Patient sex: M
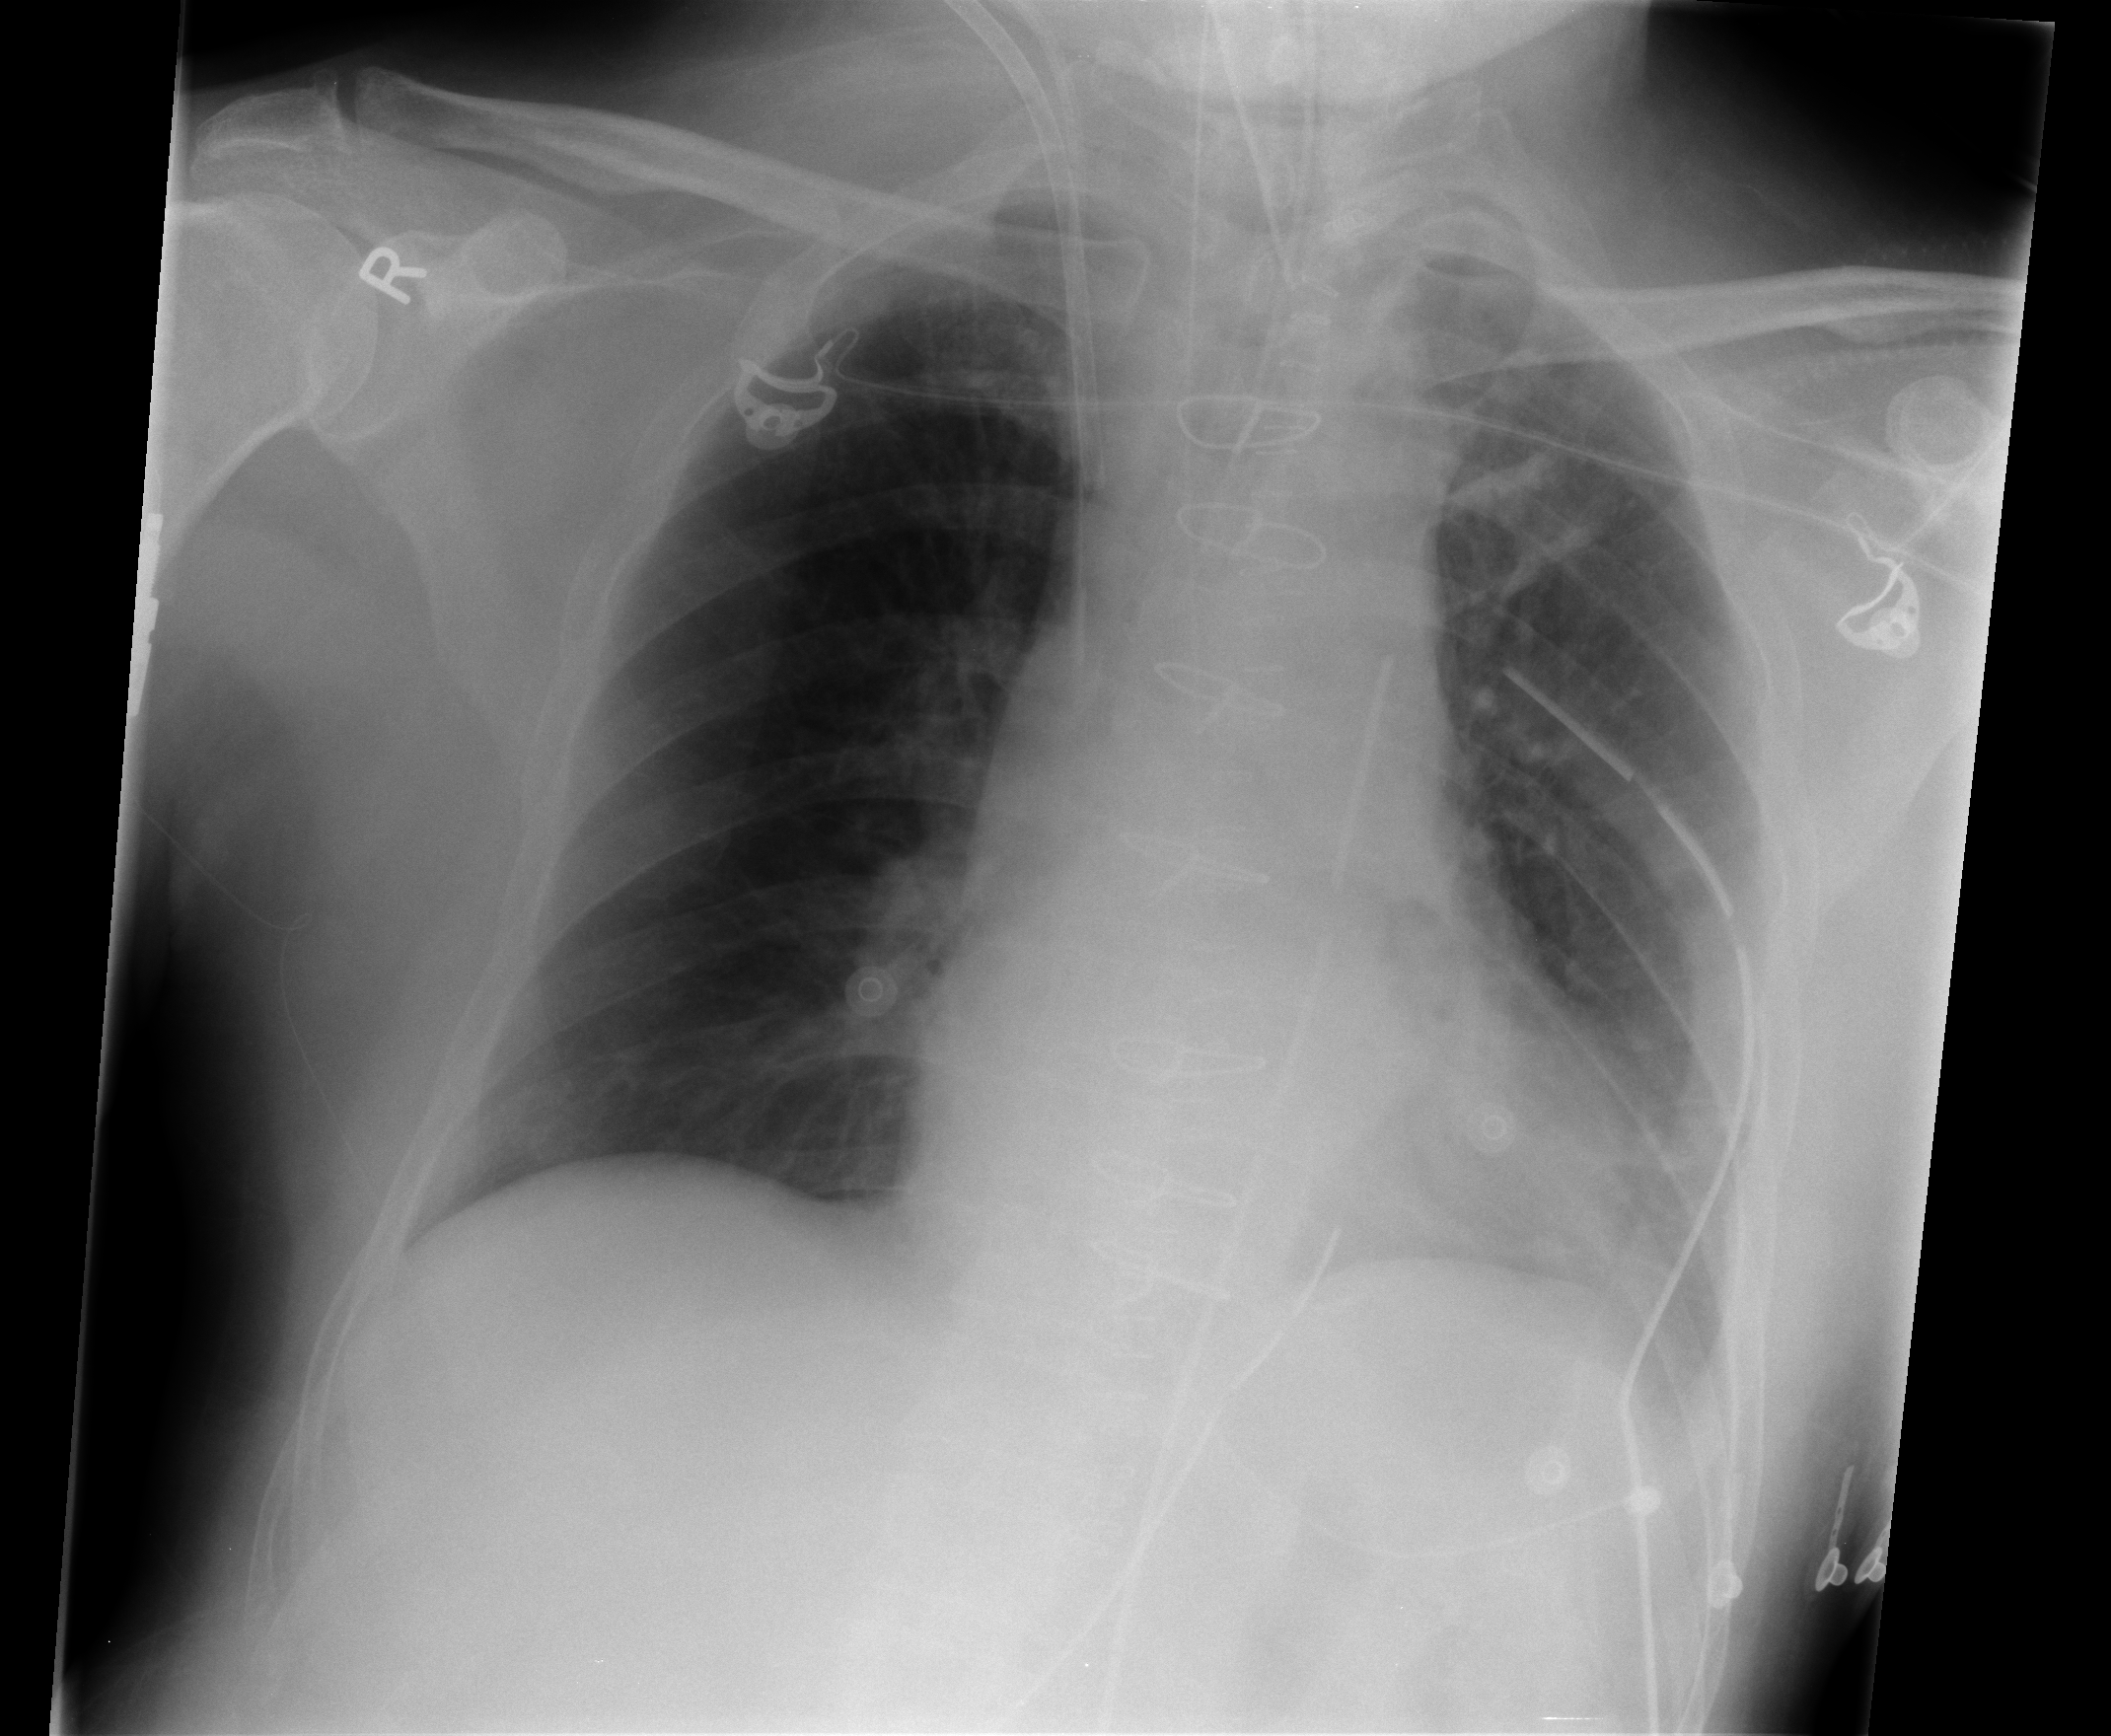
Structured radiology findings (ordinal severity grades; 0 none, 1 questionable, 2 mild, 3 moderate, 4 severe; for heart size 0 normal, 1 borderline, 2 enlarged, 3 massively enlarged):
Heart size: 0
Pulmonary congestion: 1
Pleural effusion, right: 0
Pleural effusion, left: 0
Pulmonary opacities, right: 0
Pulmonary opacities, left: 0
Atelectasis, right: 0
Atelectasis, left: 1